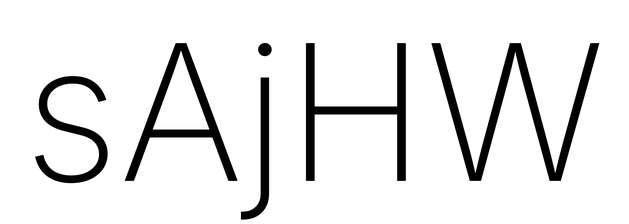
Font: Inter_ExtraLight